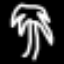
Label: palm tree